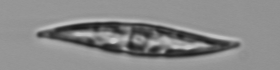
Label: Pleurosigma